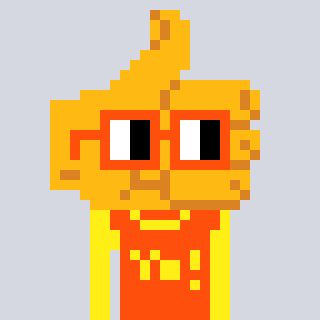
a pixel art character with square orange glasses, a thumbsup-shaped head and a orange-colored body on a cool background